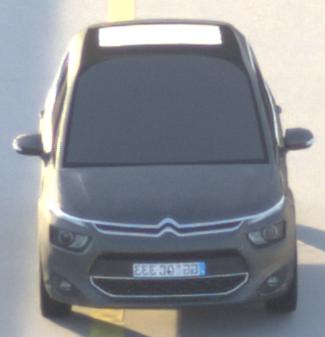
Make: Citroen
Model: Grand C4 Picasso VTi 120
Detailed model: Grand C4 Picasso (II)
Model produced from: 2013/10
Model produced until: 2015/02
Doors: 5
Color: gray
Road condition: dry road
Daytime: sunrise or sunset
Contrast: low contrast